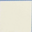
Piece: xx